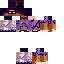
A female human skin with dark skin, wearing brown bald dressed in a purple hoodie and brown pants, featuring a closed mouth.